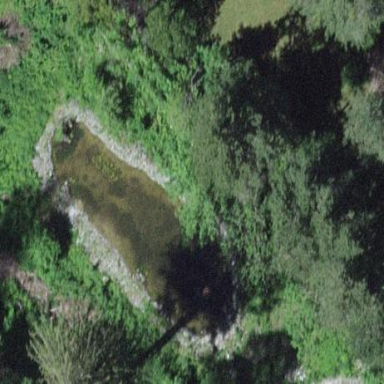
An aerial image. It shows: Pond with natural water.